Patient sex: F
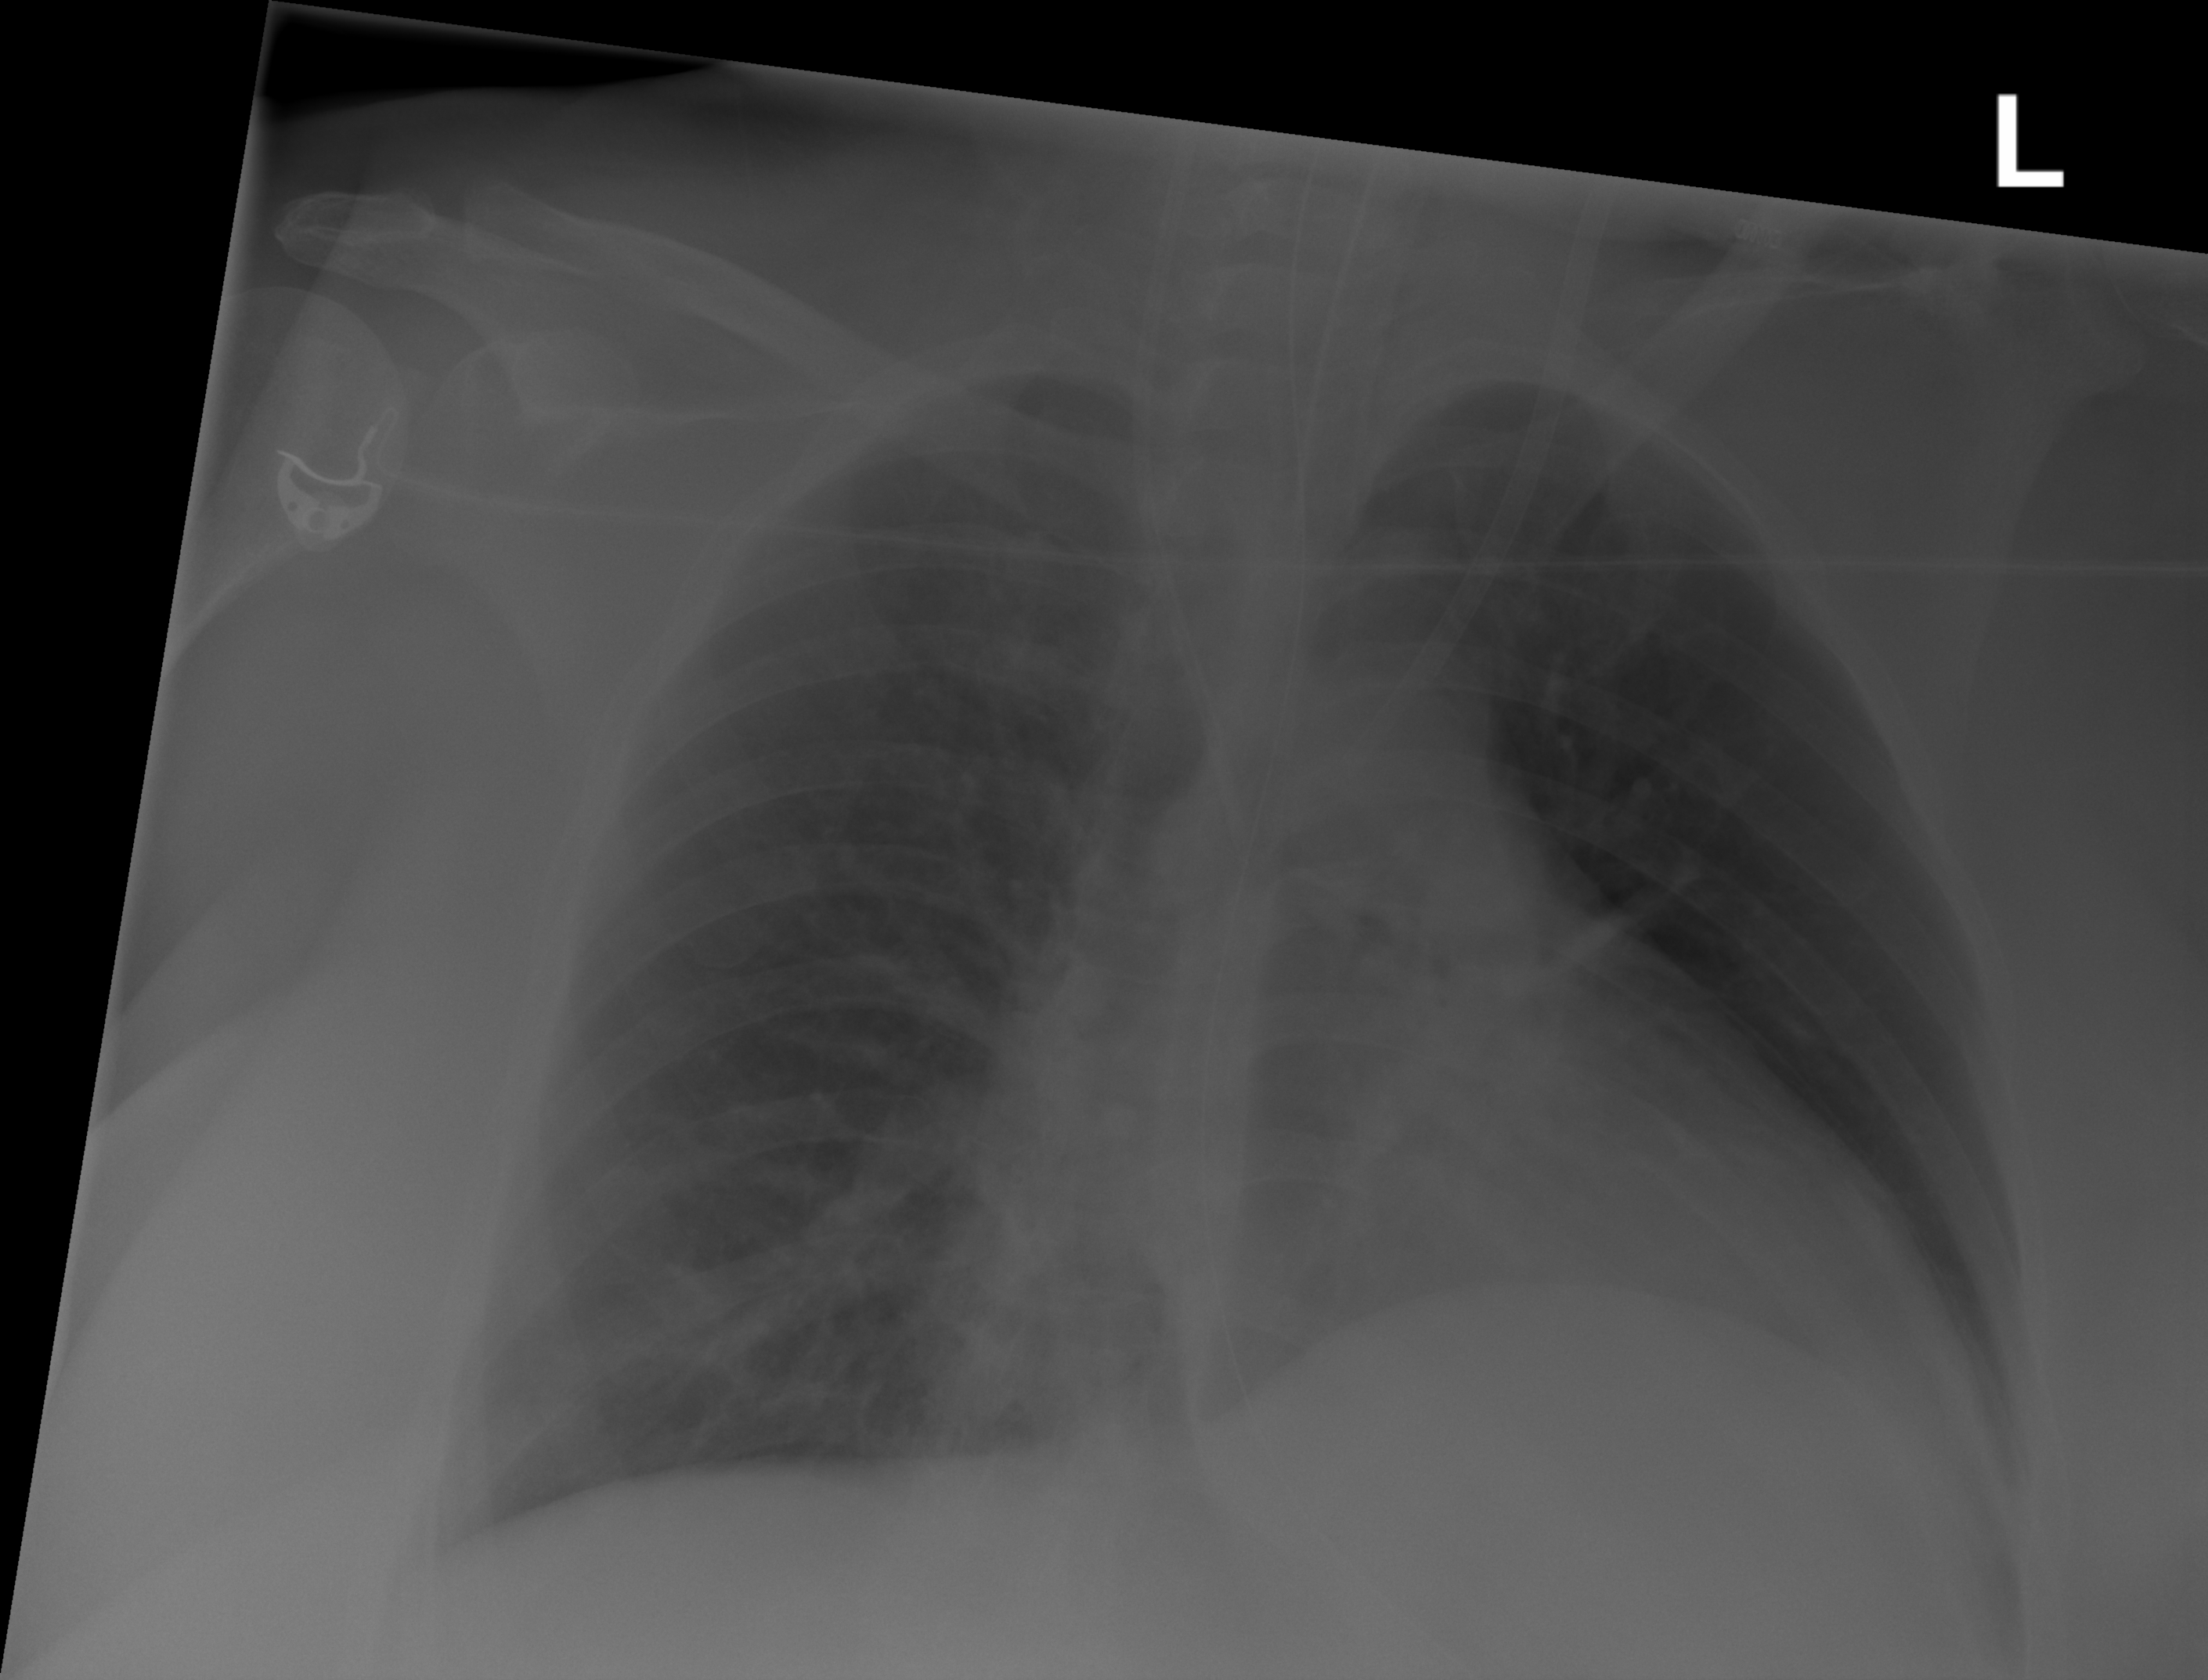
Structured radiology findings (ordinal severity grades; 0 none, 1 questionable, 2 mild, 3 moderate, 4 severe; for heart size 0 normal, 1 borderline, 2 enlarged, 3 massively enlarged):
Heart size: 2
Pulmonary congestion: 0
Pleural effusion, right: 0
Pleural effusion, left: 1
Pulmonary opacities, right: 0
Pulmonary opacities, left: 0
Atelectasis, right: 0
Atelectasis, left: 0